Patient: sex F, age 36
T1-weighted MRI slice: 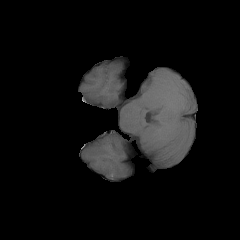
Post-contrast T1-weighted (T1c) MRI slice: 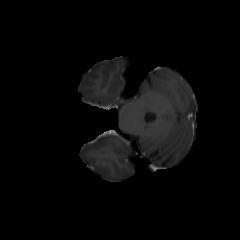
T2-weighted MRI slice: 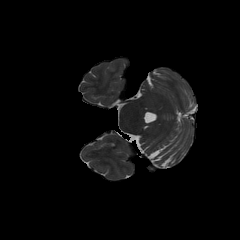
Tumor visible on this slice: no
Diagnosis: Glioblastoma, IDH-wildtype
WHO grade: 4